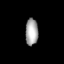
Tissue: lung
Cell type: Smooth muscle cells
Senescence score: 0.5659
Nuclear area (px): 333
Mean DAPI intensity: 166.009